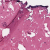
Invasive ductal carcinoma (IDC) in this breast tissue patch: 0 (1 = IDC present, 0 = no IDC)